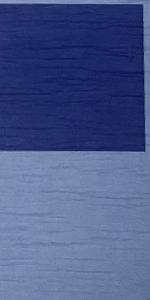
Label: Empty